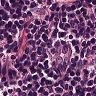
Metastatic tissue present: no